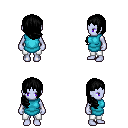
a pixel art fantasy rpg character, female body template, dark elf, purple skin, teal tunic, white pants, black right-swept hairstyle, four views (front, back, left, right), 2x2 character sprite sheet, small pixel art, hard edges, no anti-aliasing